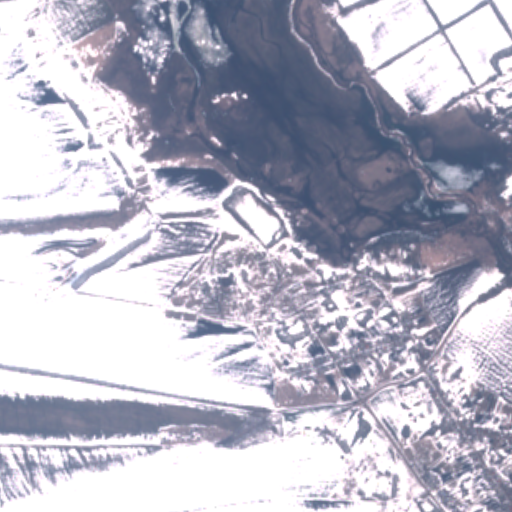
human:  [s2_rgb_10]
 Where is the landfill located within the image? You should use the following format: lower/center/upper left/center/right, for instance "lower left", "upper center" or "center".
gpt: The landfill is located in the lower center of the image.
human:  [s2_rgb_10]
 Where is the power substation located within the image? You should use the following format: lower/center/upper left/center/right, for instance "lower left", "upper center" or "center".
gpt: The power substation is located in the lower right of the image.
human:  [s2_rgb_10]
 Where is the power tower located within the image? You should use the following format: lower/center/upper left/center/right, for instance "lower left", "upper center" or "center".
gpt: The power tower is located in the lower right of the image.
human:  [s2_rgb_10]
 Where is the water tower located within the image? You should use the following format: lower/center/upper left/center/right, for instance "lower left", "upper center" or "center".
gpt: The water tower is located in the center of the image.
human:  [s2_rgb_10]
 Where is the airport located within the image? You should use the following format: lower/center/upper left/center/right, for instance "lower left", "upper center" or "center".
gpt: There is no airport in the image.